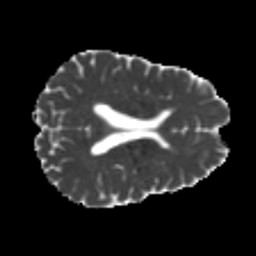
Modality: MD
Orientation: axial
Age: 26
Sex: male
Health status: healthy
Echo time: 0.074 s